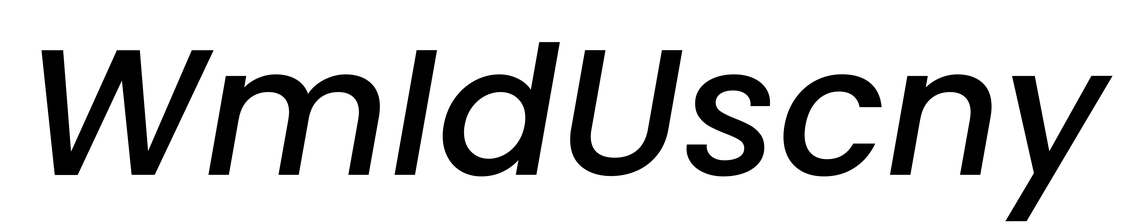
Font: Poppins-MediumItalic